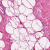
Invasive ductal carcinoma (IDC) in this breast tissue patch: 0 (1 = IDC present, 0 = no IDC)